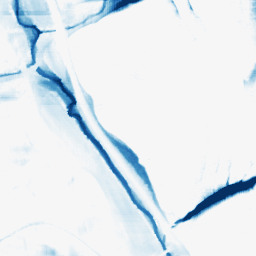
Category: morphological
Decomposition family: morphological_rect
Decomposition parameters: operation: closing
width: 50
height: 20
Upsampling method: bspline
Upsampling parameters: scale: 4
Upsampling scale: 4